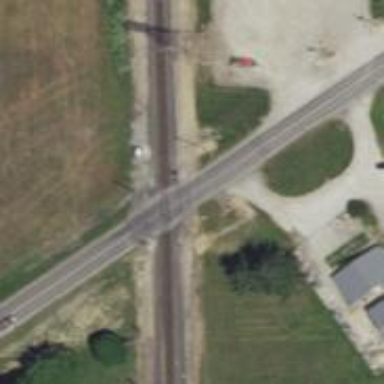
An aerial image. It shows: Railway level crossing.